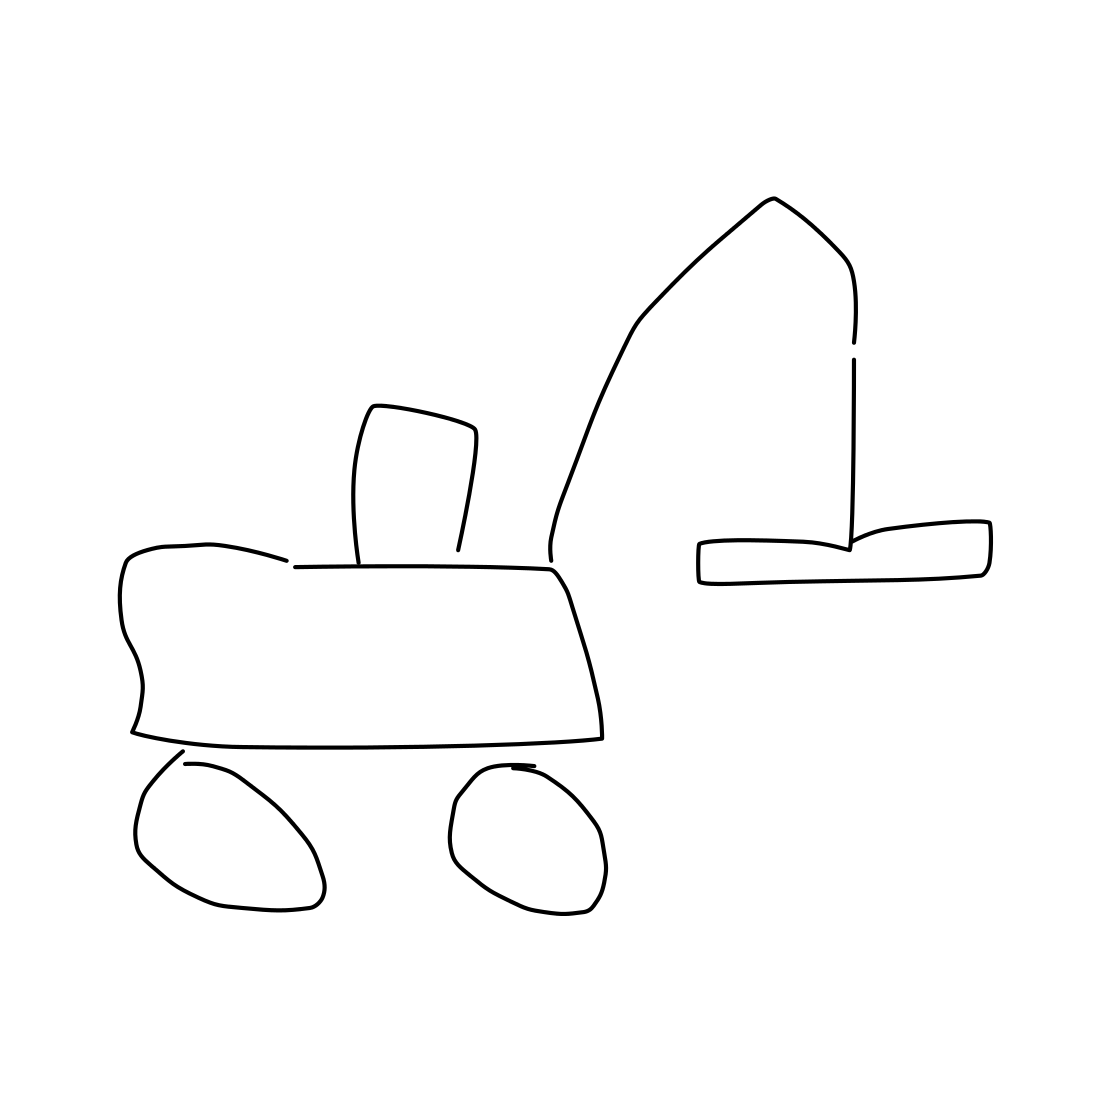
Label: crane (machine)